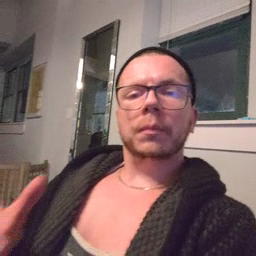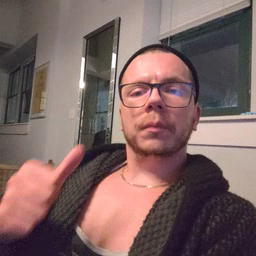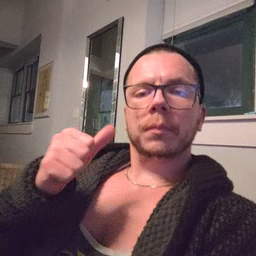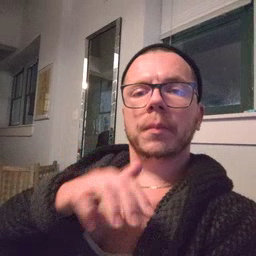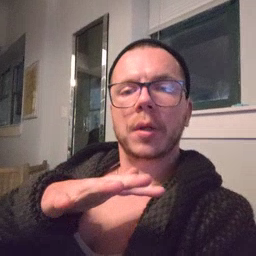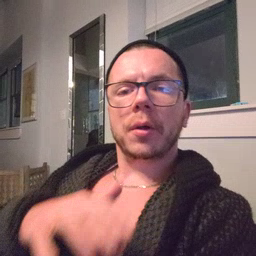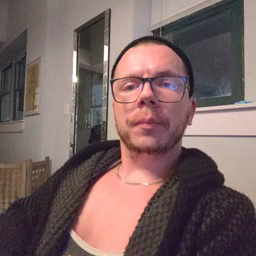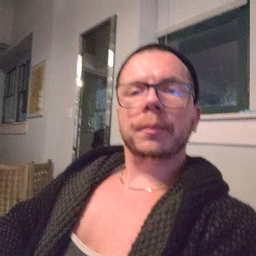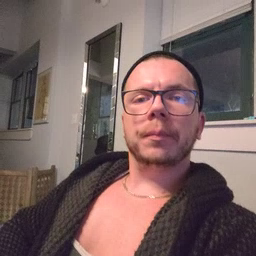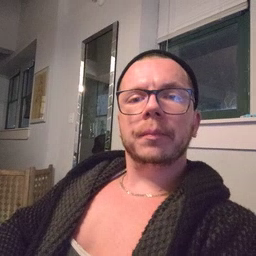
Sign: backyard